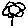
Label: flower